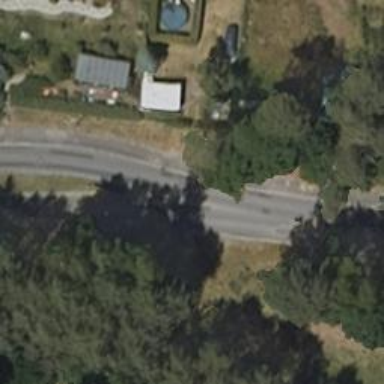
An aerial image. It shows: Secondary road with asphalt surface.